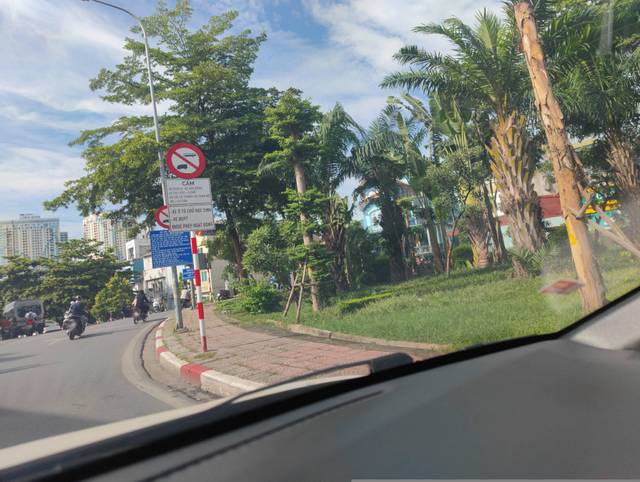
Region: Vietnam
Coordinates: 21.04, 105.865